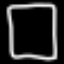
Label: square